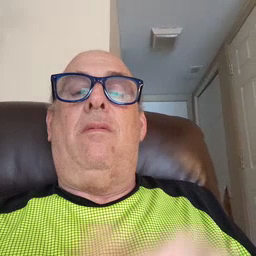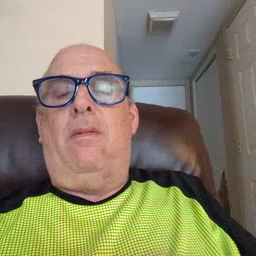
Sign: hide